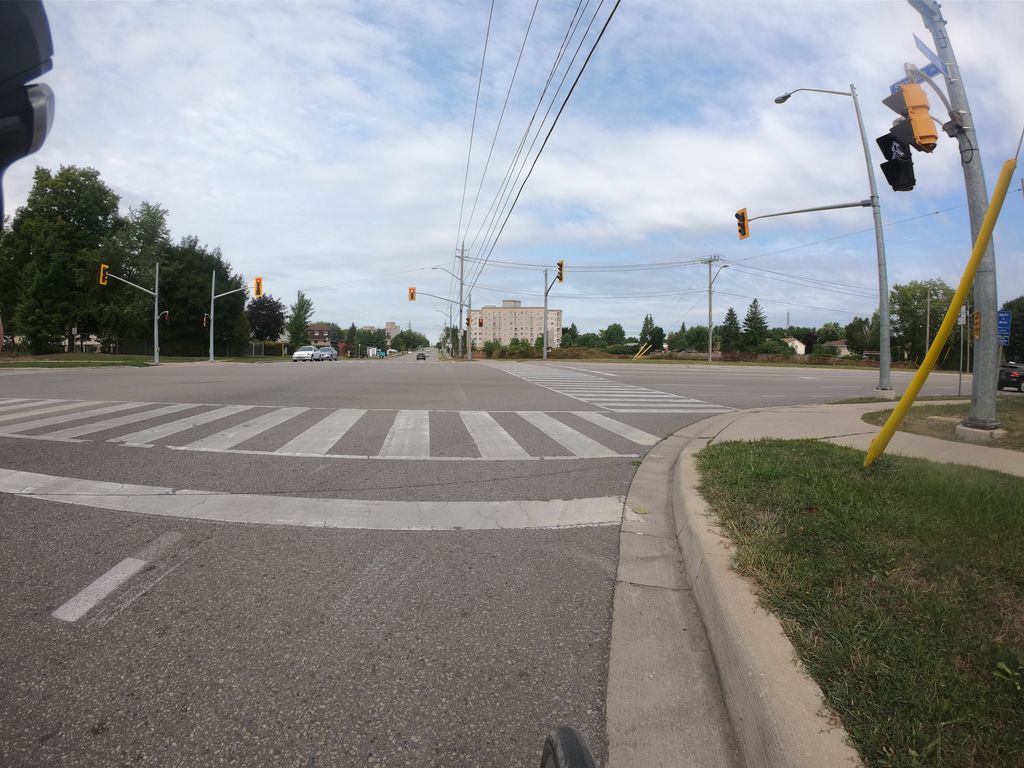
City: kitchener-waterloo